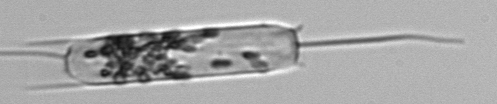
Label: Ditylum_brightwellii